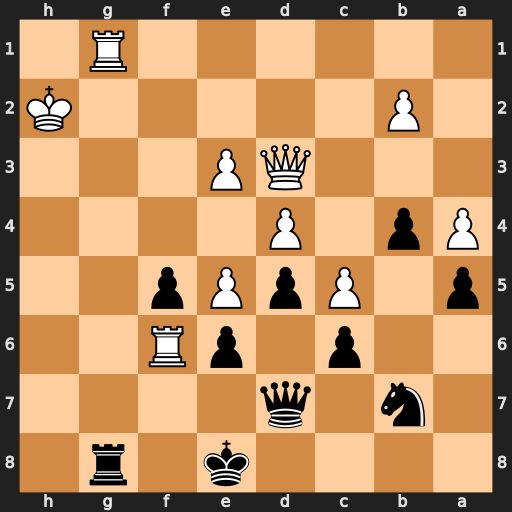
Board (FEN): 4k1r1/1n1q4/2p1pR2/p1PpPp2/Pp1P4/3QP3/1P5K/6R1
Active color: b
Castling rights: -
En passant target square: -
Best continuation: Qh7+ Rh6 Qxh6#